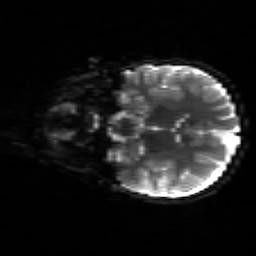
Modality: sbref
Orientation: coronal
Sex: male
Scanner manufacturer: siemens
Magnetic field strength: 3 T
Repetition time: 5 s
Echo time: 0.071 s